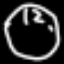
Label: clock